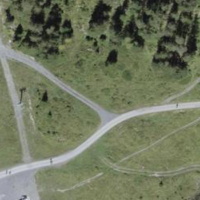
EUNIS habitat code: 23
Species observed at this site:
Plantago media